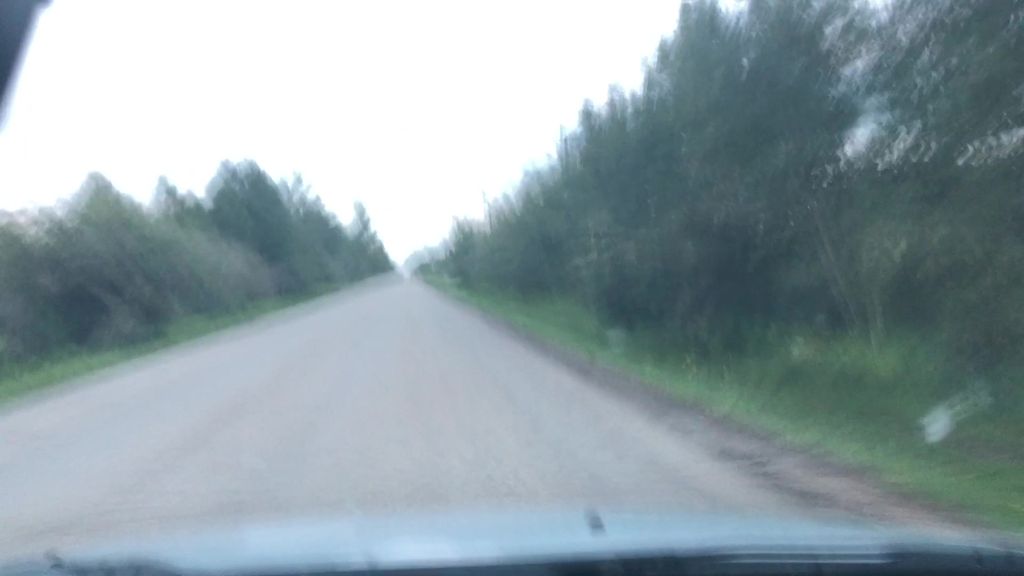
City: edmonton